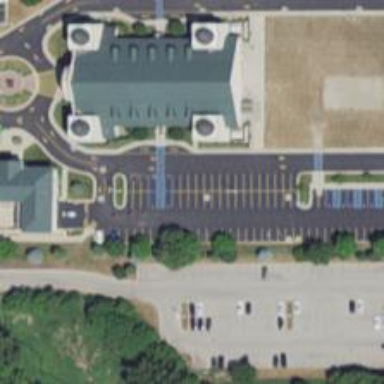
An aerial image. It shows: Parking space is available.